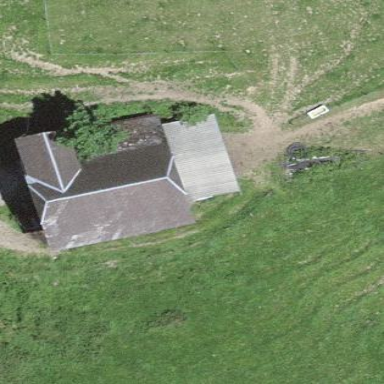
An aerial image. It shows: Rural barn.